Field crop: tomato
Growth stage: 1
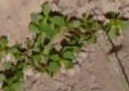
Species: portulaca